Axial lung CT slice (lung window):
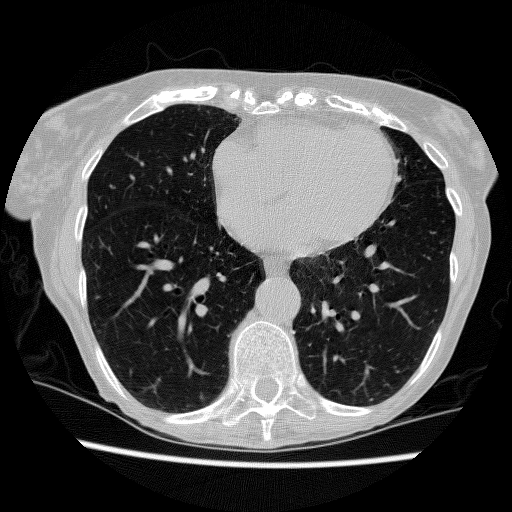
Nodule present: no